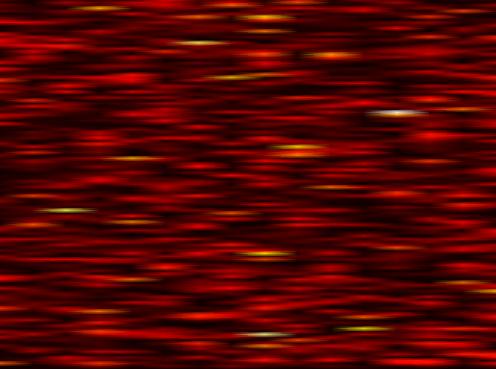
Label: UFMC